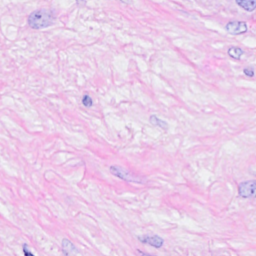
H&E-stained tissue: Breast